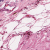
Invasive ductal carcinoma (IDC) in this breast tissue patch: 0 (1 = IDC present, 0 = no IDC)